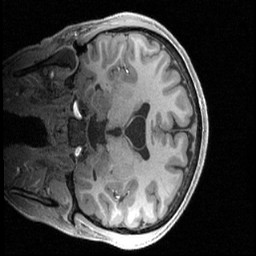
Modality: T1w
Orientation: coronal
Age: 19
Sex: male
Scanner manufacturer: siemens
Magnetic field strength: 3 T
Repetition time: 2.4 s
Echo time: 0.00224 s